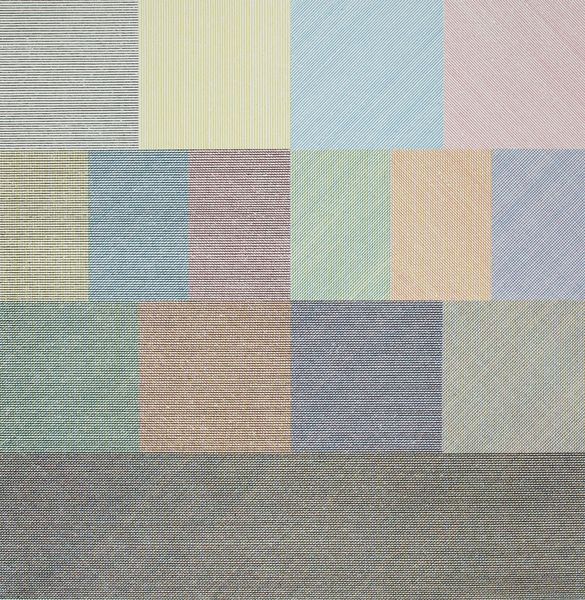
Titel: Grafic Representation
Künstler: Sol Lewitt
Standort: New York
Institution: Im Besitz des Künstlers
Schlagwörter: blau, gelb, grün, grau, pastell, rot, muster, rosa, farben, flächen, rechtecke, oberfläche, farbflächen, schraffuren, schraffiert, quadrate, struktur, lewitt, raster, textur